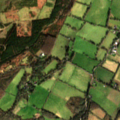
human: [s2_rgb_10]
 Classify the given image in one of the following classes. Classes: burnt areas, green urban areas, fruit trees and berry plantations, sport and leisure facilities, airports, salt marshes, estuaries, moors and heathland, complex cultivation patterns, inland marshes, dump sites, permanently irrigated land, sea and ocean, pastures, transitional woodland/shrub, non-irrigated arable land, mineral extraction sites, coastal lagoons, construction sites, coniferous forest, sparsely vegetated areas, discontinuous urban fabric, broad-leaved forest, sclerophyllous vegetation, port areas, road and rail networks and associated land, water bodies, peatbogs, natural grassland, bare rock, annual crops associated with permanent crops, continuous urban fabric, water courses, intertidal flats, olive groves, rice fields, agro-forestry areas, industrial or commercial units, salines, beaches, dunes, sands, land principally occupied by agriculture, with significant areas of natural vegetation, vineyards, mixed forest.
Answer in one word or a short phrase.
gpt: pastures, land principally occupied by agriculture, with significant areas of natural vegetation, broad-leaved forest, mixed forest